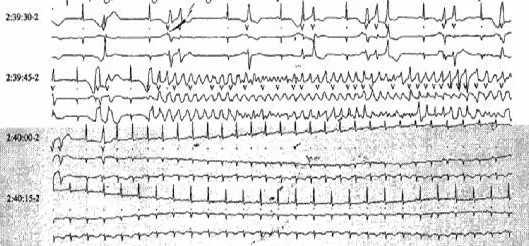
Non-sustained ventricular tachycardia of TdP-type during ECG Holter dynamic monitoring.
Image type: electrography (ekg)